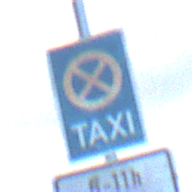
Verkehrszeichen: Taxenstand
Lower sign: ZeitangabenOhneBeschraenkungAufWochentage2
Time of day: SunriseSunset
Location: Outdoor (Nature)
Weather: PartlyCloudy
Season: NotSpecified
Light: Natural